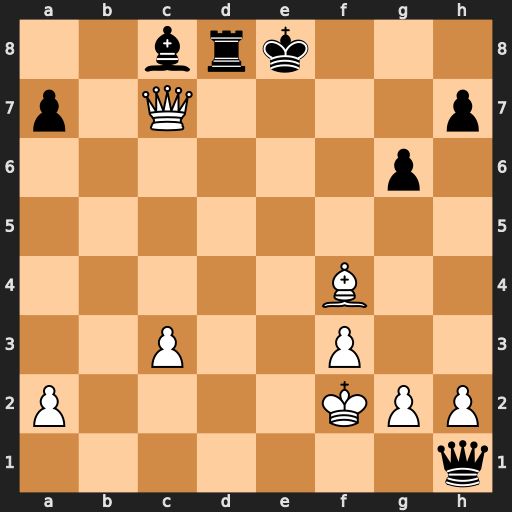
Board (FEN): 2brk3/p1Q4p/6p1/8/5B2/2P2P2/P4KPP/7q
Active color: w
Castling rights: -
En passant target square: -
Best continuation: Bg5 Rd2+ Bxd2